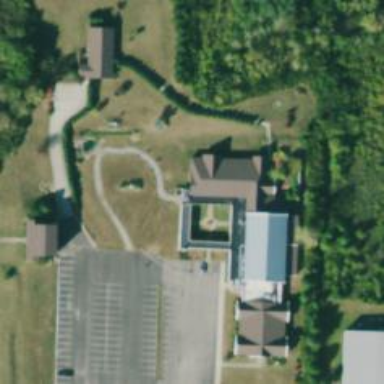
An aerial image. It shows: School.